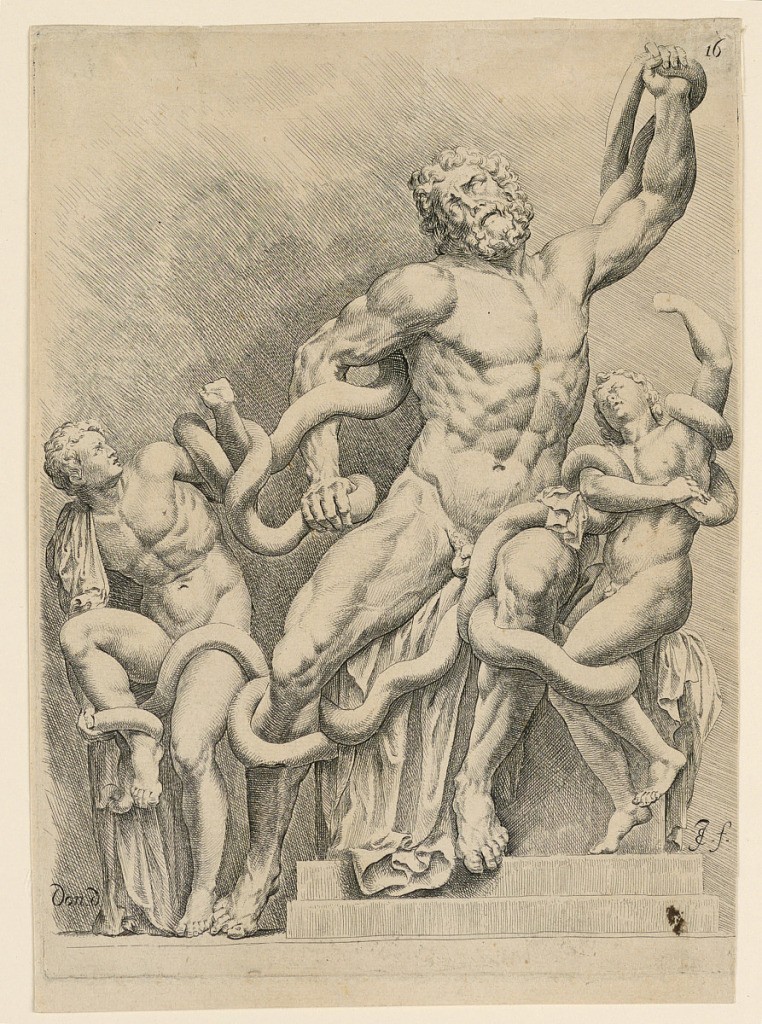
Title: Laocoon
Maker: Jan de Bisschop, Dutch, 1628 - 1671
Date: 1671
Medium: Engraving on paper
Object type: Print
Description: Laocoon group in frontal view. Inscribed, upper right: "16", lower right, monograms "J E F", lower left, "D O N D."